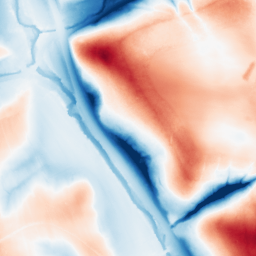
Category: trend_removal
Decomposition family: local_polynomial
Decomposition parameters: window_size: 101
degree: 2
Upsampling method: sinc_blackman
Upsampling parameters: scale: 2
kernel_size: 8
Upsampling scale: 2